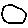
Label: circle